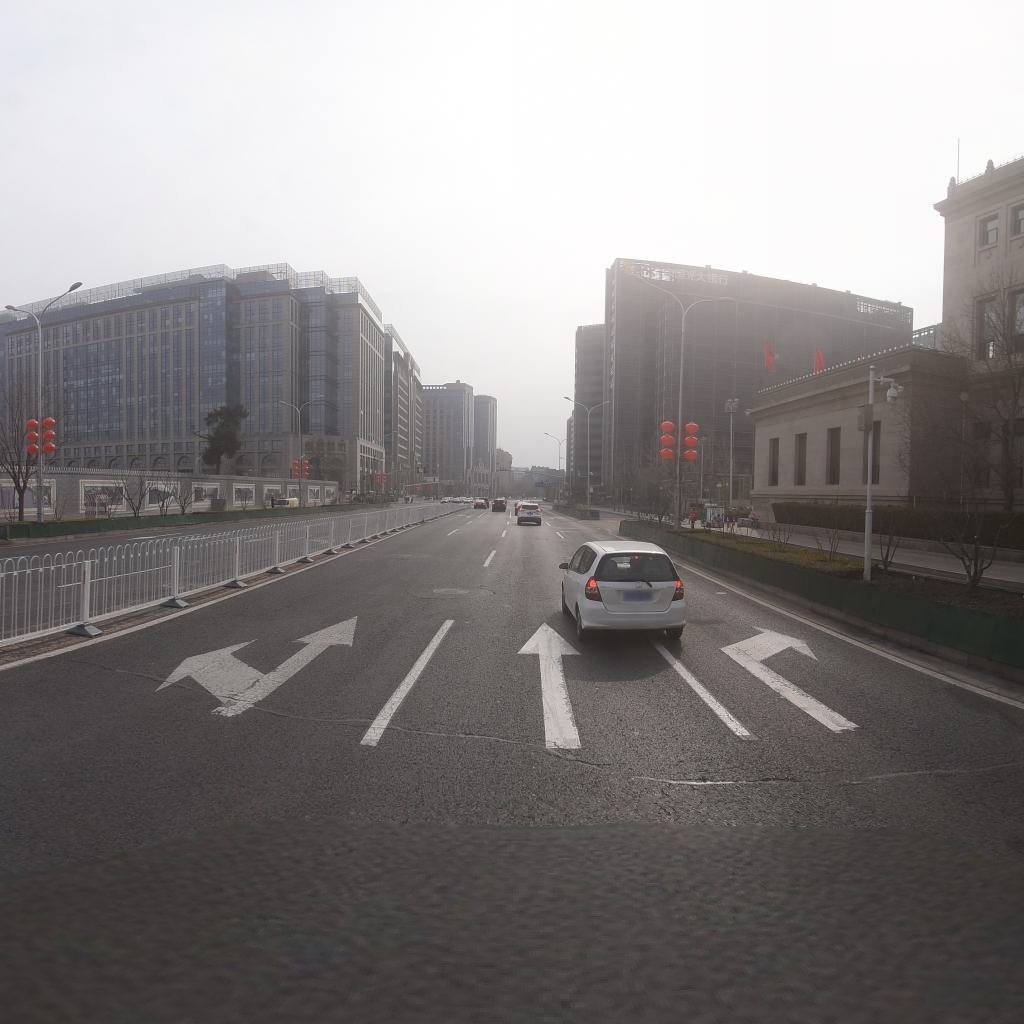
Region: Xicheng
Road damage annotations: manhole cover, transverse patch